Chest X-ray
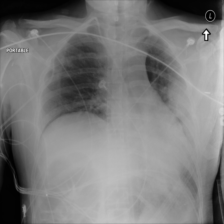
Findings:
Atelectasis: negative
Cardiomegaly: negative
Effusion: negative
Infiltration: positive
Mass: negative
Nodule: negative
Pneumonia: positive
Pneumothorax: negative
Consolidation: negative
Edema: negative
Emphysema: negative
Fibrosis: negative
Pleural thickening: negative
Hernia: negative